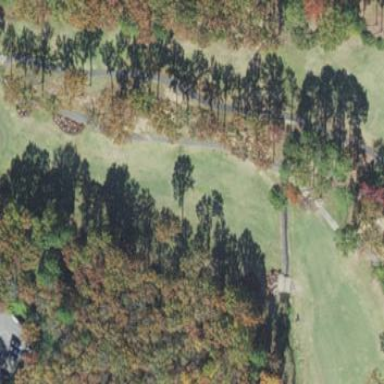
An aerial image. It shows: Grassy area designated as golf fairway.